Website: bh-photo
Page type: payment
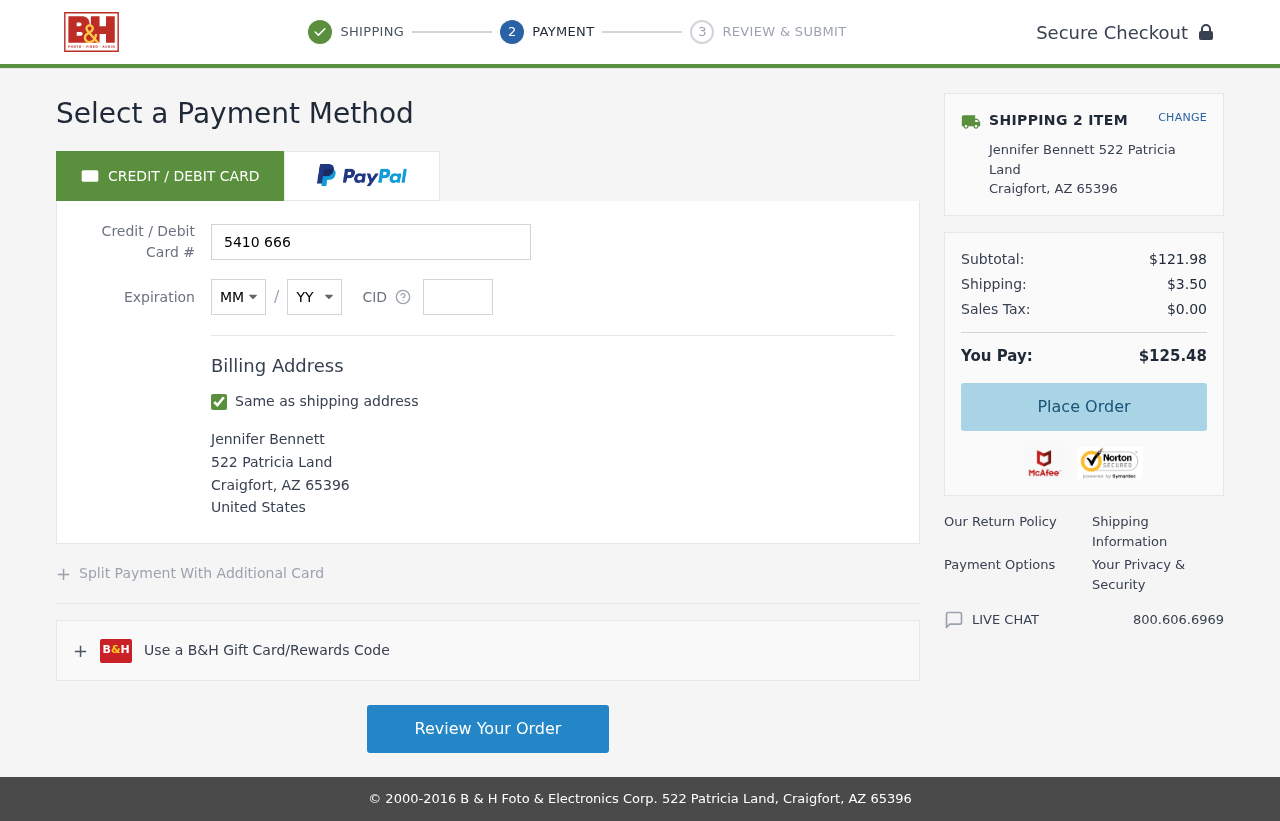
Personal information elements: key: PII_CARD_CVV
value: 064
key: PII_CARD_EXPIRY_MONTH
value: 09
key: PII_CARD_EXPIRY_YEAR
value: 28
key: PII_CARD_NUMBER
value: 5410 6665 3998 1366
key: PII_CITY
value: Craigfort
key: PII_COUNTRY
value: United States
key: PII_FULLNAME
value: Jennifer Bennett
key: PII_POSTCODE
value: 65396
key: PII_STATE_ABBR
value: AZ
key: PII_STREET
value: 522 Patricia Land
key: PII_FULLNAME2
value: Jennifer Bennett
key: PII_STREET2
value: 522 Patricia Land
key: PII_CITY2
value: Craigfort
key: PII_STATE_ABBR2
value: AZ
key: PII_POSTCODE2
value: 65396
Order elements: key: ORDER_NUM_ITEMS
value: SHIPPING 2 ITEM
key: ORDER_SUBTOTAL
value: $121.98
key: ORDER_SHIPPING_COST
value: $3.50
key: ORDER_TAX
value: $0.00
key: ORDER_TOTAL
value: $125.48